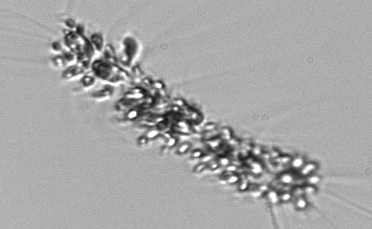
Label: Chaetoceros_didymus_TAG_external_flagellate